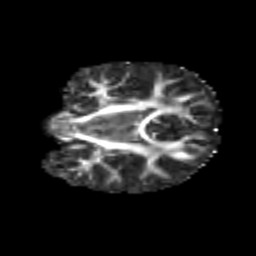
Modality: FA
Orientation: coronal
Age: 6
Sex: female
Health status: healthy